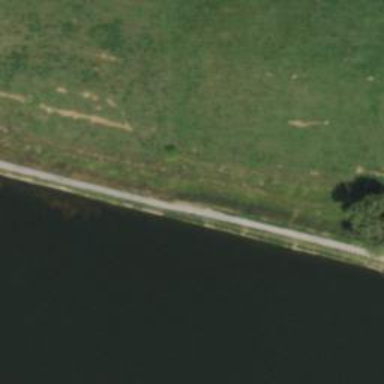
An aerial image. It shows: Dam along waterway.